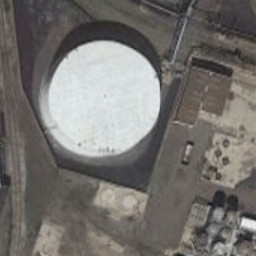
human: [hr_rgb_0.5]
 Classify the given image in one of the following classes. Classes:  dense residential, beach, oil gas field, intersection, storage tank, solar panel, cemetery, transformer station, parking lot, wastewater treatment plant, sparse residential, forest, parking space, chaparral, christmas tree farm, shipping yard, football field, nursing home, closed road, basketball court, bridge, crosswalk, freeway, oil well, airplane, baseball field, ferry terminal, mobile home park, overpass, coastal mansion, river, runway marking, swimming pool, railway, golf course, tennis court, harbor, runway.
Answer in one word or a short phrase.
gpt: storage tank